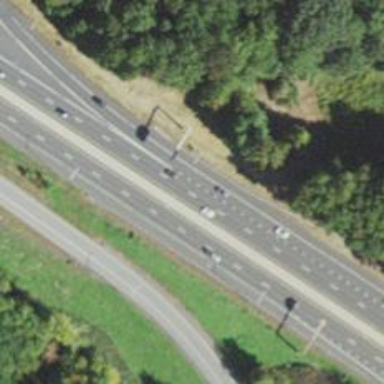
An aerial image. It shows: Motorway junction.